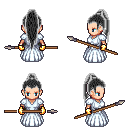
a pixel art fantasy rpg character, female body template, human, light skin, underdress, teal pants, gray extra-long topknot hairstyle, gold gloves, spear, four views (front, back, left, right), 2x2 character sprite sheet, small pixel art, hard edges, no anti-aliasing